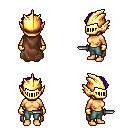
a pixel art fantasy rpg character, female body template, human, tanned skin, brown cape, teal pants, blue curly afro hairstyle, gold helm, gold gloves, dagger, four views (front, back, left, right), 2x2 character sprite sheet, small pixel art, hard edges, no anti-aliasing